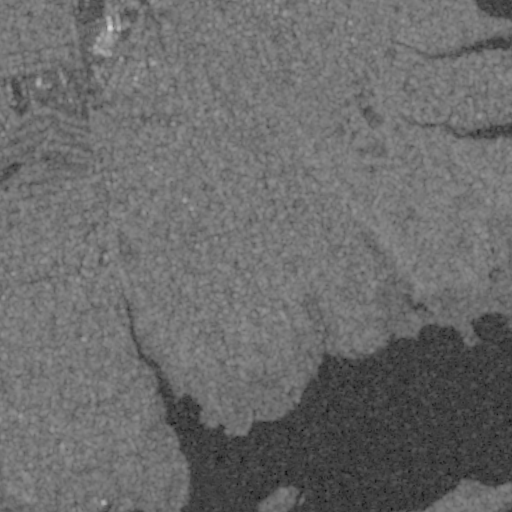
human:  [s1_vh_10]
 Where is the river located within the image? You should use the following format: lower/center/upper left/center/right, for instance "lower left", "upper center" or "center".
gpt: The river is located in the upper right of the image.
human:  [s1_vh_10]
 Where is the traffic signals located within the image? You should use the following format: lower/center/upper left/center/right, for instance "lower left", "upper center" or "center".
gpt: The traffic signals is located in the upper left of the image.
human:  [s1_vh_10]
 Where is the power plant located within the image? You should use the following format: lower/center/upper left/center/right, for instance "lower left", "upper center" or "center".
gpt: There is no power plant in the image.

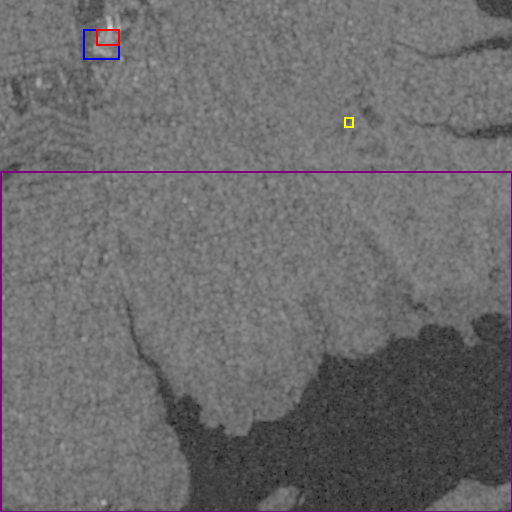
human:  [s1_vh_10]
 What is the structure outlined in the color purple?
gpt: The structure outlined in purple is a park.
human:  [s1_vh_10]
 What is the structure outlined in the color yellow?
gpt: The structure outlined in yellow is a parking lot.
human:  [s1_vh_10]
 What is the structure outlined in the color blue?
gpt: The structure outlined in blue is a building.
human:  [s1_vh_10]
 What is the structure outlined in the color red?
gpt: The structure outlined in red is a building.
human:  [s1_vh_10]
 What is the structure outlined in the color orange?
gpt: There is no orange outline.